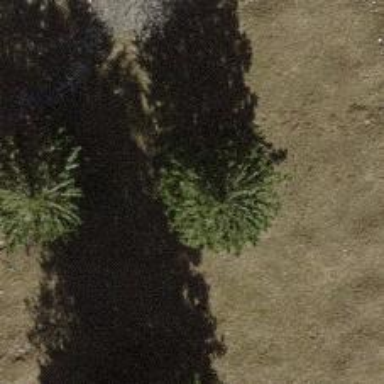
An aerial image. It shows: Beautiful tree in nature.